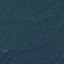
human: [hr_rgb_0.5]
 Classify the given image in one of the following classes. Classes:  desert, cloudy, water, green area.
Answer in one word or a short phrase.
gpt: green area